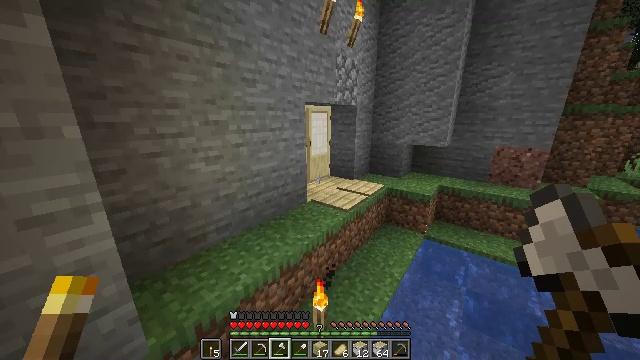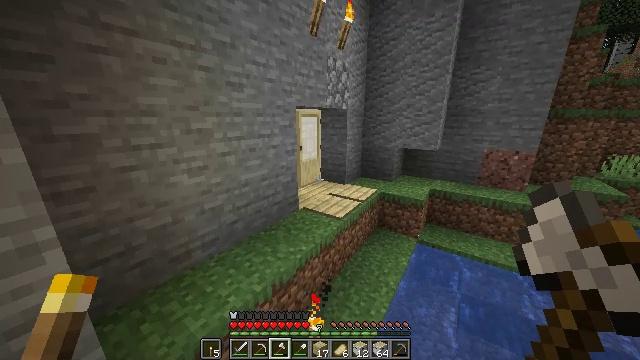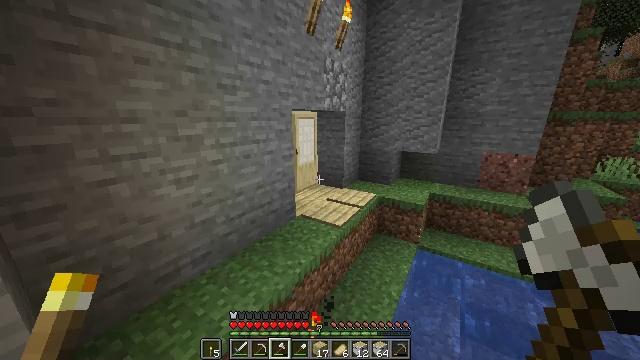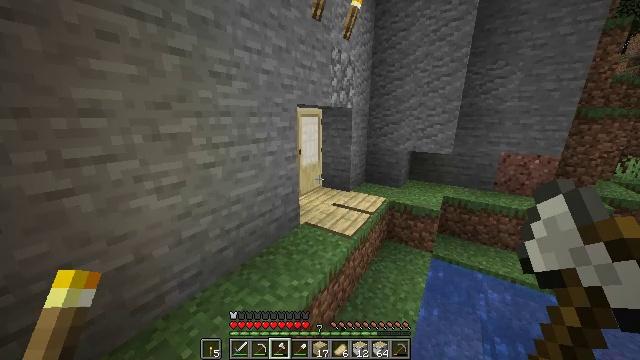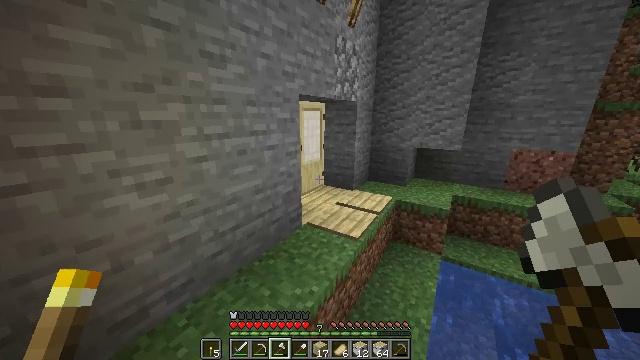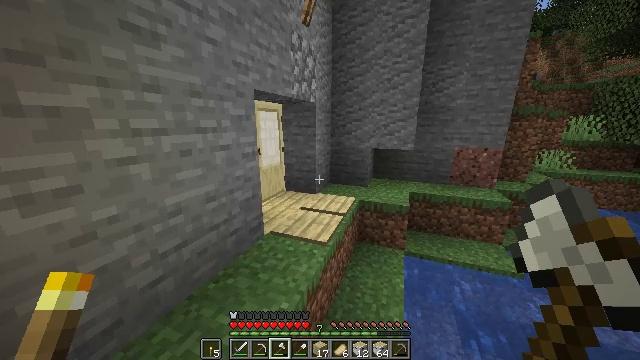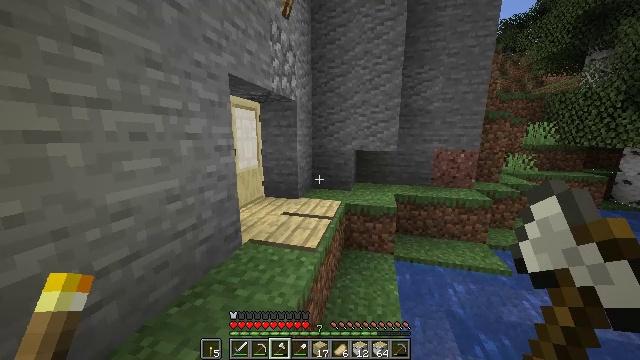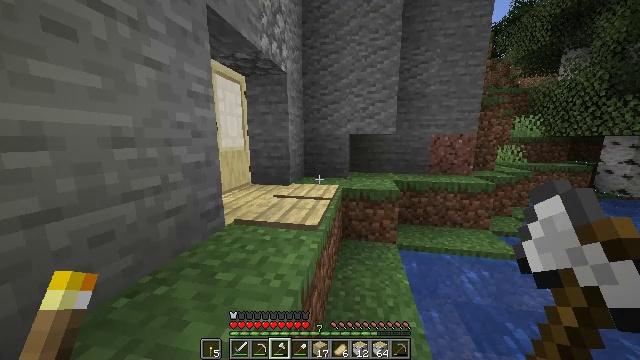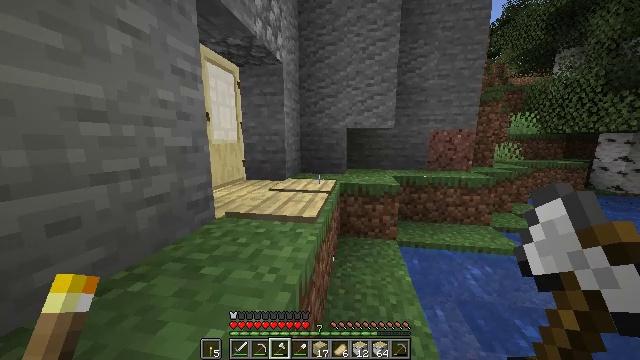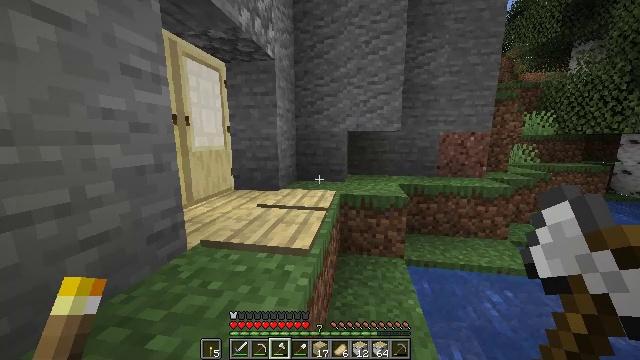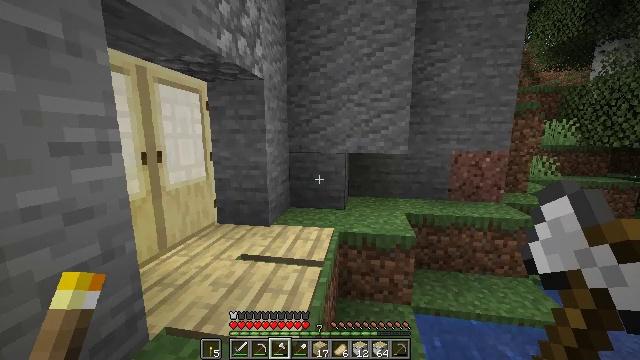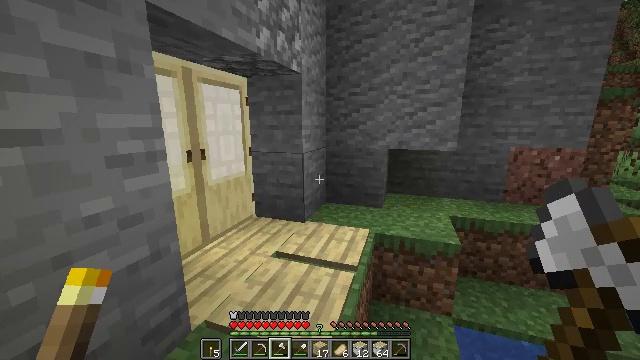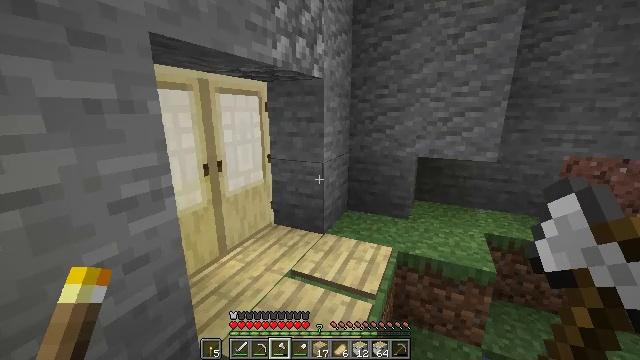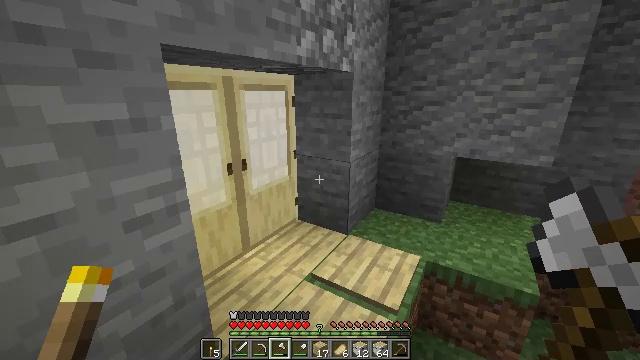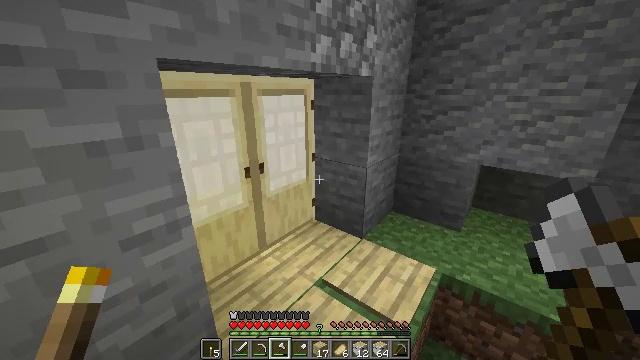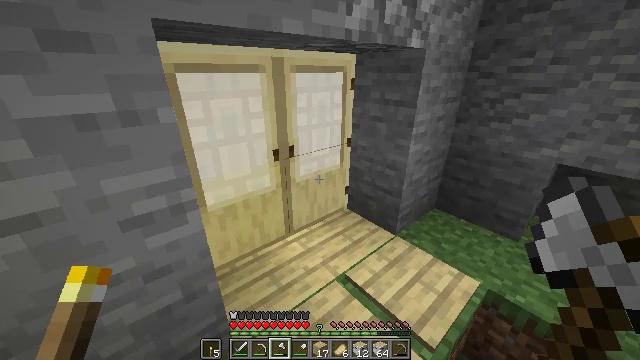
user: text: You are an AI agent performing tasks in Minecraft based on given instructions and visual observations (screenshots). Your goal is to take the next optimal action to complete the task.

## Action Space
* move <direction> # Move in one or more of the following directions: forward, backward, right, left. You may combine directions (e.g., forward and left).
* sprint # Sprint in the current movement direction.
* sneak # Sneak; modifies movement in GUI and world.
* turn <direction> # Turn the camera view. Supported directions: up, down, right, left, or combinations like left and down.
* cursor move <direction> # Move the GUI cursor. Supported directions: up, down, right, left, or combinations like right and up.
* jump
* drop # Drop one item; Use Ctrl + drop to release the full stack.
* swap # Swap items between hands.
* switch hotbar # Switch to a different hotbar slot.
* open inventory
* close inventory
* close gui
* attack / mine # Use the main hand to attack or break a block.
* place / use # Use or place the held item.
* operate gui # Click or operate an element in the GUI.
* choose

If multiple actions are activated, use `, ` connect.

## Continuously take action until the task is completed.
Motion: motion action
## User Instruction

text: Craft a birch trapdoor.
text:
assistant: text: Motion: move forward, sprint, turn right
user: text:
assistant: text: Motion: move forward, sprint, turn right
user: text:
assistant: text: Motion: move forward, sprint
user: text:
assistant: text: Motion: move forward, sprint
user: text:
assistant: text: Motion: move forward, sprint, turn right and up
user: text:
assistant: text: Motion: move forward, sprint, turn right and up
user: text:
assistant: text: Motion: move forward, sprint, turn right and up
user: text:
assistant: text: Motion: move forward, sprint, turn right
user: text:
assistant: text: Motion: move forward, sprint, jump
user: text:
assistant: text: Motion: move forward, sprint, jump
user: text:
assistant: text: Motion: move forward, sprint, turn left and down, jump
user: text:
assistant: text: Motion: move forward, sprint, turn left and down
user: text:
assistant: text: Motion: move forward, sprint, turn left and down
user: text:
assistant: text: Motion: move forward, sprint, turn left and down
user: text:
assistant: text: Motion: move forward, sprint, turn left and down
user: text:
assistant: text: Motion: move forward and move left, sprint, turn left and down
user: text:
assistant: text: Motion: move forward and move left, sprint, turn left and down
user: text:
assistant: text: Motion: move forward and move left, sprint
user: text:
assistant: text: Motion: move forward, sprint
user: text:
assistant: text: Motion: move forward, sprint
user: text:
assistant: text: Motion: move forward and move right, sprint
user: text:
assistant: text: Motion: move right
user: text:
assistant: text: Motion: move right, turn left
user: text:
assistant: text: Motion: move right, turn left
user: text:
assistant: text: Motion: turn left
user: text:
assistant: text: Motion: turn left
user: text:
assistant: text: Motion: turn left
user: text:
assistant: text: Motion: no_op
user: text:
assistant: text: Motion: move forward, sprint, turn left
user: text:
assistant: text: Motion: move forward, sprint, turn left and up